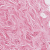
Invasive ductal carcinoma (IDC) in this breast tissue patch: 0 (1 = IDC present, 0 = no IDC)